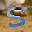
Label: 5